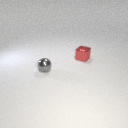
small red metal cube to the right of small gray metal sphere